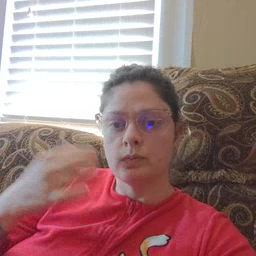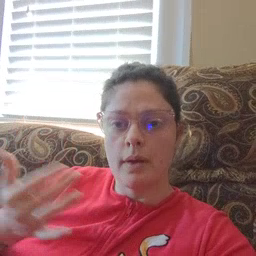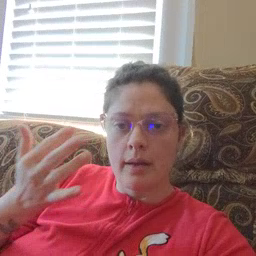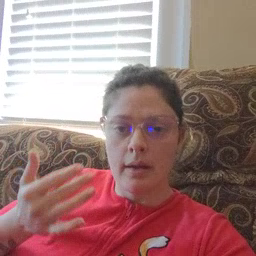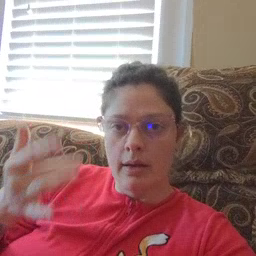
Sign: wait